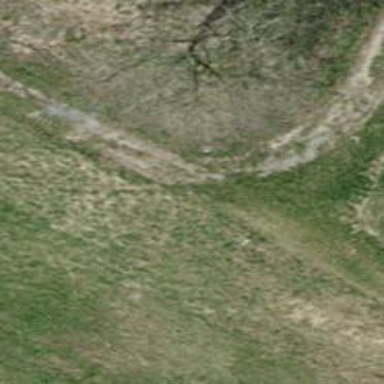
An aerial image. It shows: Path with pebblestone surface.